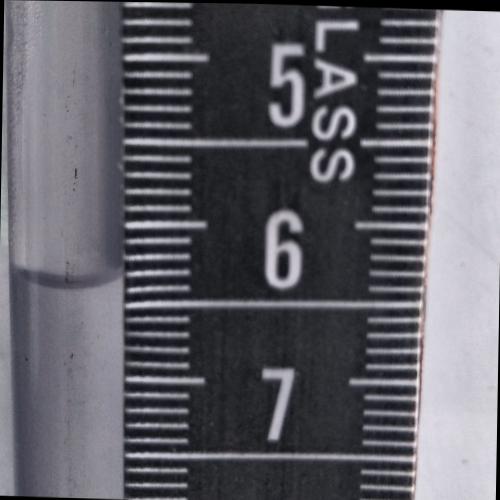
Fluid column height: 6.3 cm